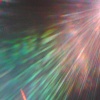
Label: sunburn